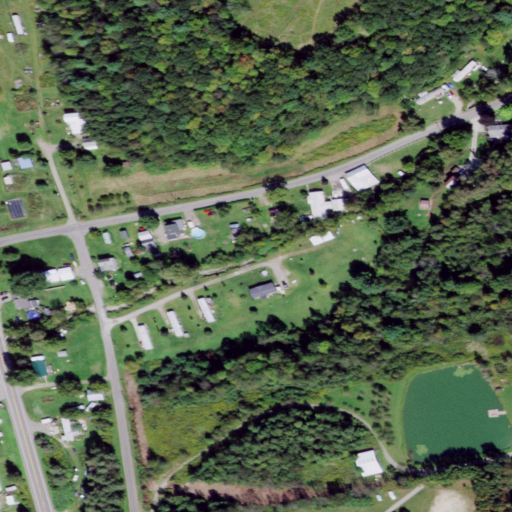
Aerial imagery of valley in New York named King Hollow containing deciduous forest, pasture, open development, mixed forest, low intensity development, medium intensity development, open water, and high intensity development